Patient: sex F, age 40
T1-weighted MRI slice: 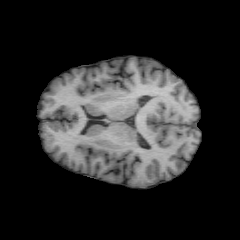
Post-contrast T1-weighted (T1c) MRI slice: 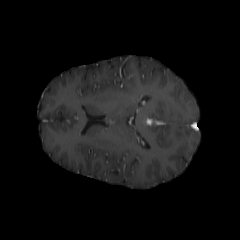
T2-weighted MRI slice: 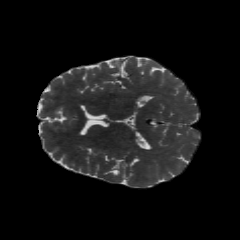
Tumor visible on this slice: no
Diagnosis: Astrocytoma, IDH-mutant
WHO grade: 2